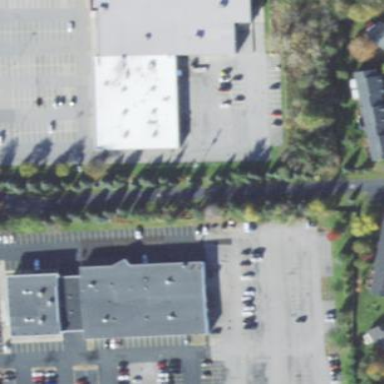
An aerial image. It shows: Retail area.